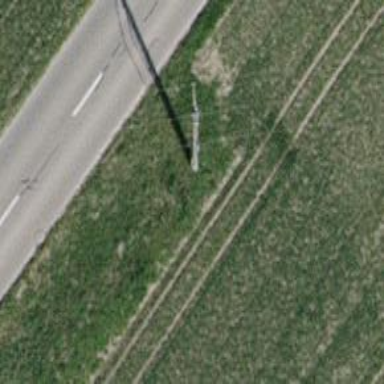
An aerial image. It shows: Power line with three cables.